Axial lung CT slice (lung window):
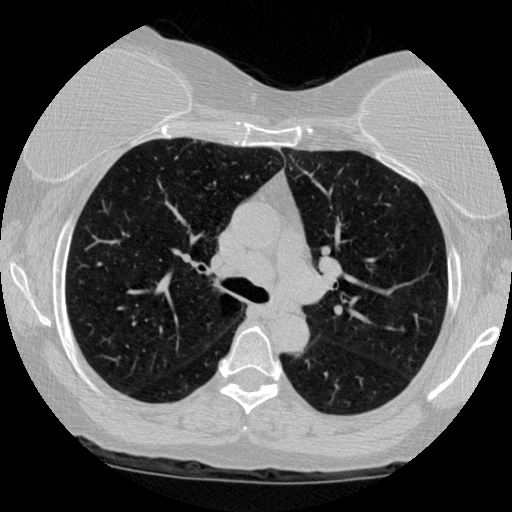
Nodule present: no